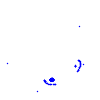
Particle: pion